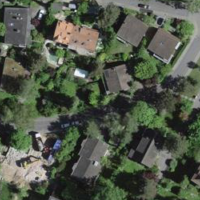
EUNIS habitat code: 55
Species observed at this site:
Plantago media
Lysimachia punctata